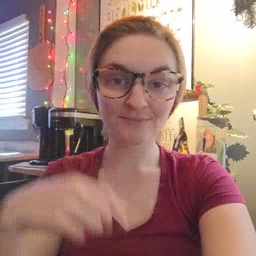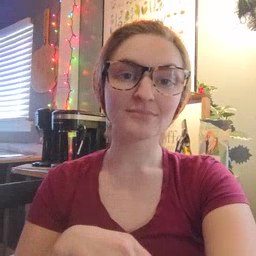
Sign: high